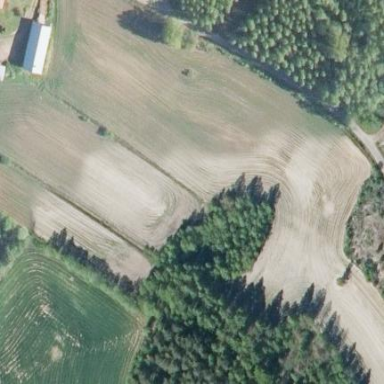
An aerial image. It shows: View of farmland.